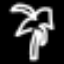
Label: palm tree